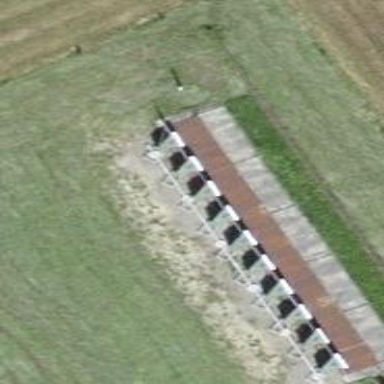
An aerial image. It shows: Retaining wall.